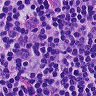
Metastatic tissue present: no